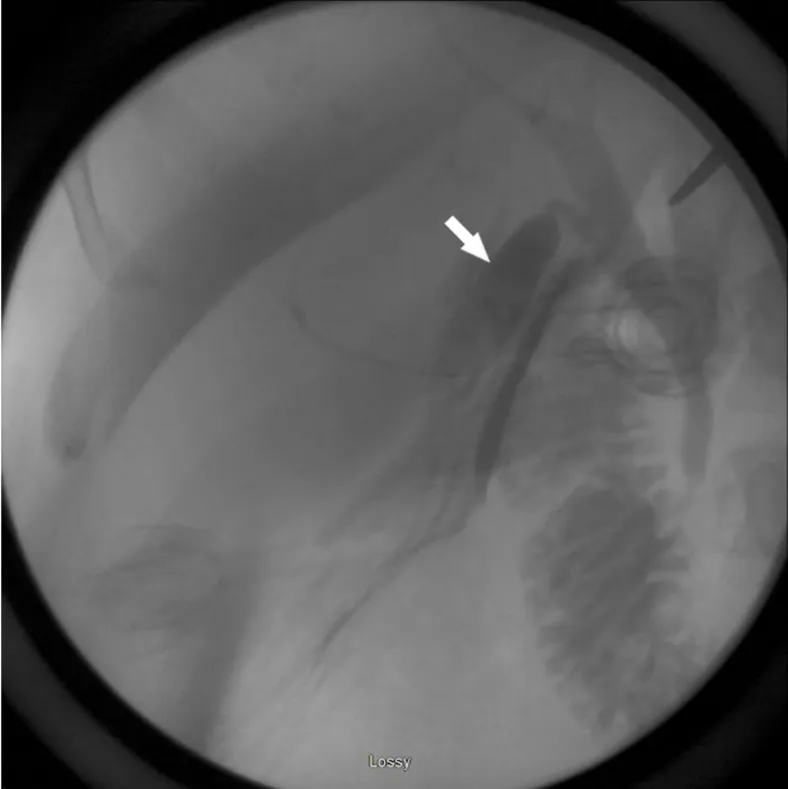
Intraoperative cholangiogram during index cholecystectomy. . Contrast demonstrates a normal common bile duct and intrahepatic ducts. An additional cystic structure (arrow) contiguous with the common bile duct can be seen.
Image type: radiology (x_ray)